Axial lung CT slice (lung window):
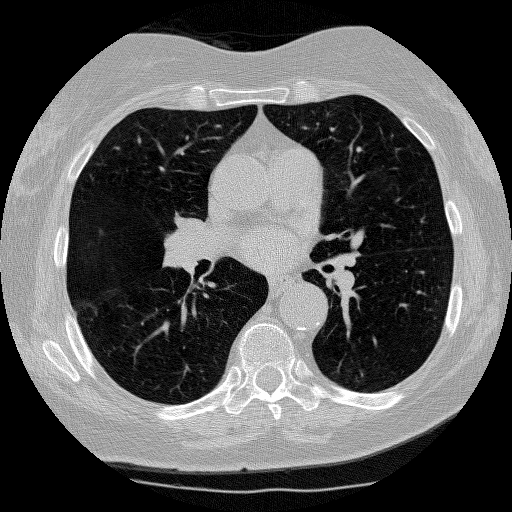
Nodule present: no